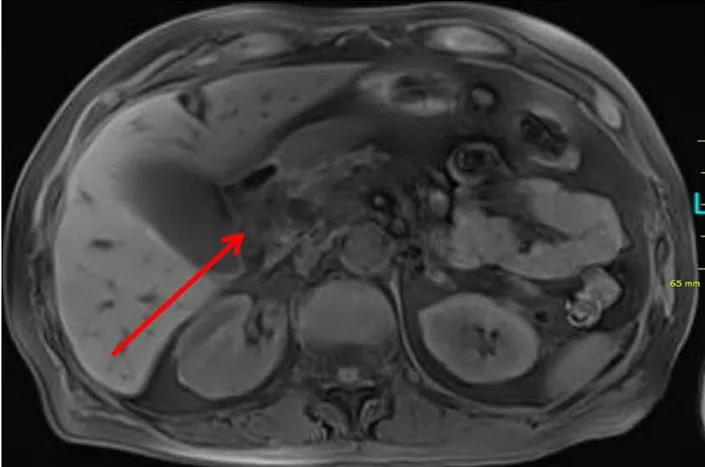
MRI scan showing the tumor in pancreatic region in axial projection.
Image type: radiology (mri)